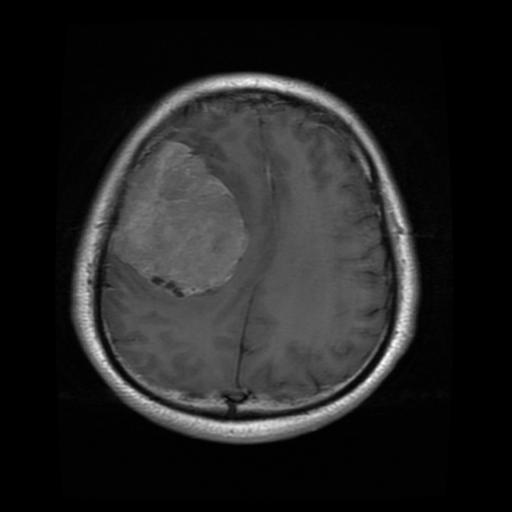
Label: meningioma